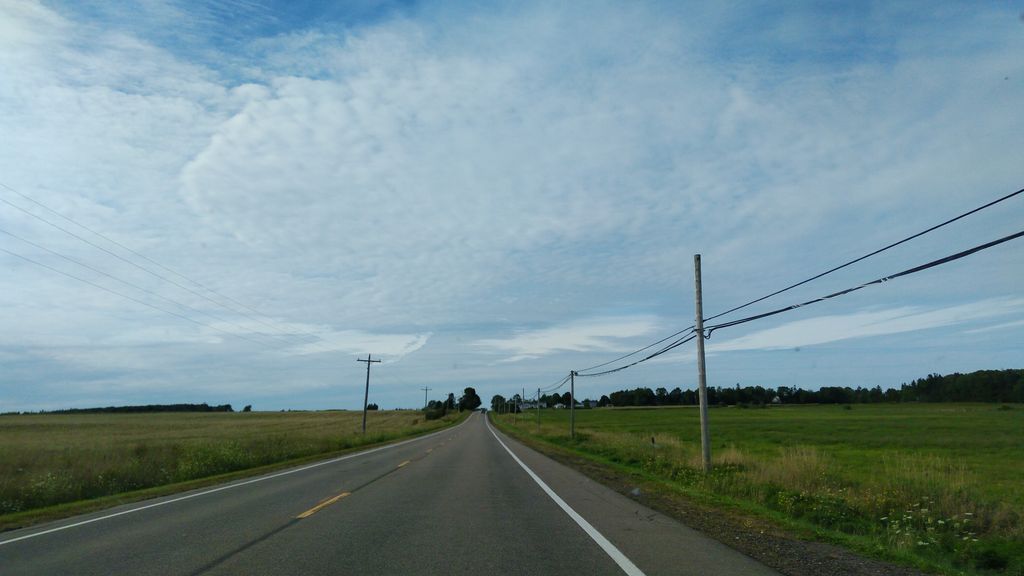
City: charlottetown